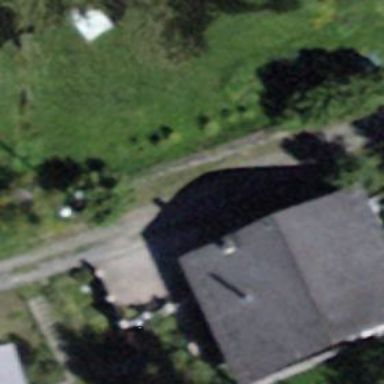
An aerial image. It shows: Building with gabled roof oriented across.